Question: On a web page I am using a jquery button. This code produces the button:
'''
<button type="submit">Update</button>
'''
This is how it looks, it is a little too big for the line:

Is there an inline CSS statement that can make this smaller? Inline is preferred is possible.
Thank you
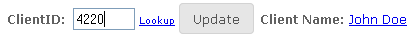
Answer: '''
<button type="submit" style="padding: 0; font-size: small;">Update</button>
'''